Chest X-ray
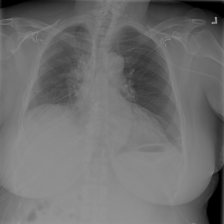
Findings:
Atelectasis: negative
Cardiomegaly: negative
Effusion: negative
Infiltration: negative
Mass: negative
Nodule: negative
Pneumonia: negative
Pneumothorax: positive
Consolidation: negative
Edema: negative
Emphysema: negative
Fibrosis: negative
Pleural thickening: negative
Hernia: negative